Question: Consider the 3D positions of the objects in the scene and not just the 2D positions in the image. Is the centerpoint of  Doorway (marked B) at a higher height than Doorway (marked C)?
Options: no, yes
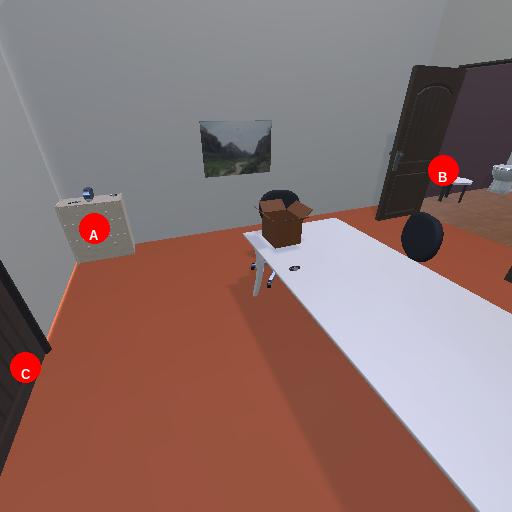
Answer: no